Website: slack
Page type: billing-address
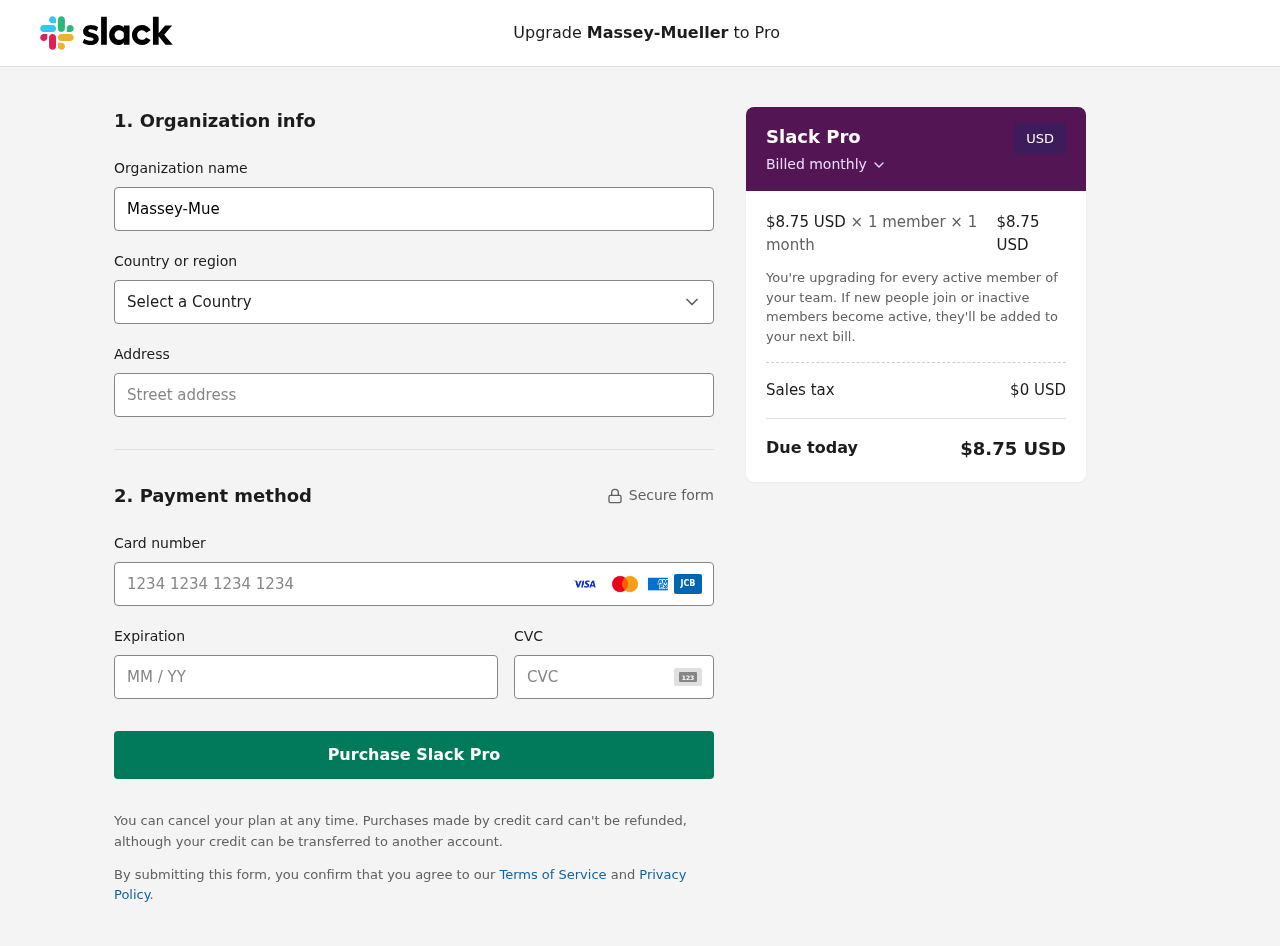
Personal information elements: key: PII_CARD_CVV
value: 757
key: PII_CARD_EXPIRY
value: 09/27
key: PII_CARD_NUMBER
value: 6011 6314 8234 8808
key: PII_COMPANY
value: Massey-Mueller
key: PII_COUNTRY
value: United States
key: PII_STREET
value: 2535 Mckenzie Ports
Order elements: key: ORDER_PRICE_PER_MEMBER
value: $8.75 USD
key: ORDER_MEMBER_COUNT
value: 1
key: ORDER_MONTH_COUNT
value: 1
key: ORDER_SUBTOTAL
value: $8.75 USD
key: ORDER_TAX
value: $0
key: ORDER_TOTAL
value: $8.75 USD